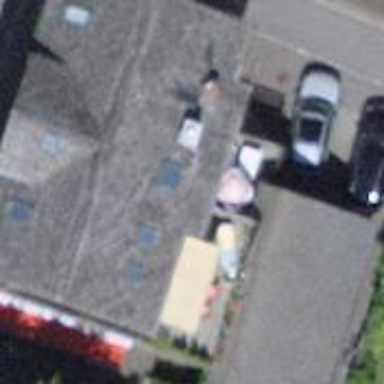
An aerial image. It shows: Building that serves as kiosk.